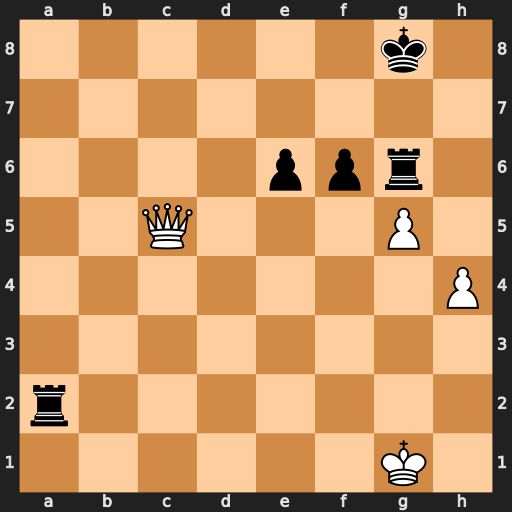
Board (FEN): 6k1/8/4ppr1/2Q3P1/7P/8/r7/6K1
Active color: w
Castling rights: -
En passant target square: -
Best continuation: Qc8+ Kh7 Qb7+ Kh8 Qb1